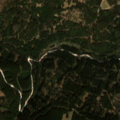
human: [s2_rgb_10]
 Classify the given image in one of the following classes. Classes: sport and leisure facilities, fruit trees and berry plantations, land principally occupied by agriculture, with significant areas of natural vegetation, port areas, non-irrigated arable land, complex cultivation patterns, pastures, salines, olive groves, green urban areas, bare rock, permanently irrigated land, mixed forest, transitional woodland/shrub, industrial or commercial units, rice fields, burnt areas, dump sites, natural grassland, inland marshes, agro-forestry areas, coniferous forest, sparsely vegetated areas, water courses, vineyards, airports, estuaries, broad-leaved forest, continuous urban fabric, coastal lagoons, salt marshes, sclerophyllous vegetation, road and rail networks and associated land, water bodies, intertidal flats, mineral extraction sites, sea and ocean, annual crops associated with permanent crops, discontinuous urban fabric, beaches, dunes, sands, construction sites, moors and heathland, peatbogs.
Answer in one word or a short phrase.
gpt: coniferous forest, mixed forest